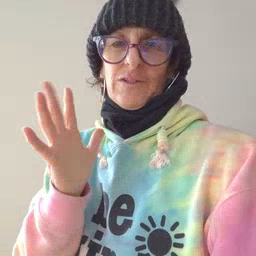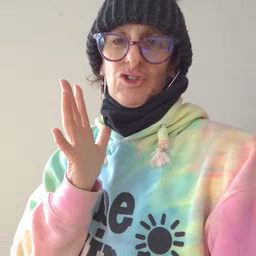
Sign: finish